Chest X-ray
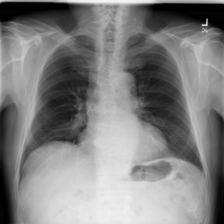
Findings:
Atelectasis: negative
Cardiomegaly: negative
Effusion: negative
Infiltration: negative
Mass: negative
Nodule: negative
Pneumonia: negative
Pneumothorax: negative
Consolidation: negative
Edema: negative
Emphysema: negative
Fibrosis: negative
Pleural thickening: negative
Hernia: negative